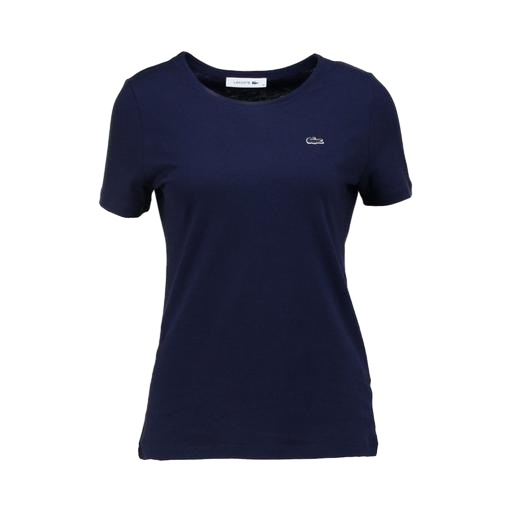
fitted blue t shirt, blue skinny-fit stretch polo shirt, fitted woman's tee, white background